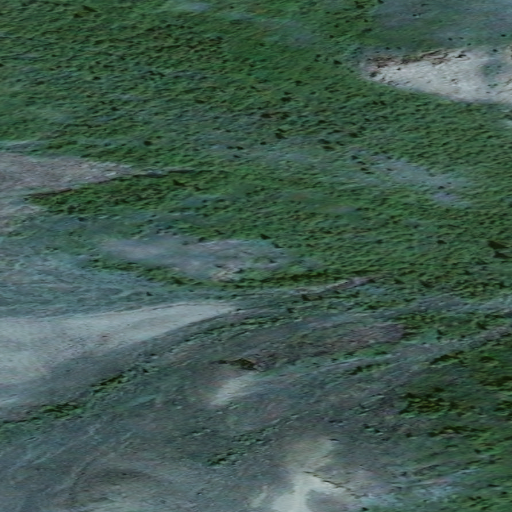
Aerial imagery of mountain in Alaska named Bismark Mountain containing only unknown